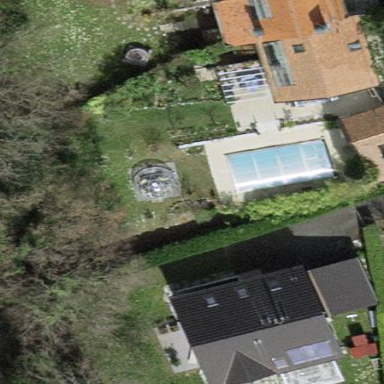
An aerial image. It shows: Garden enclosed by fence.